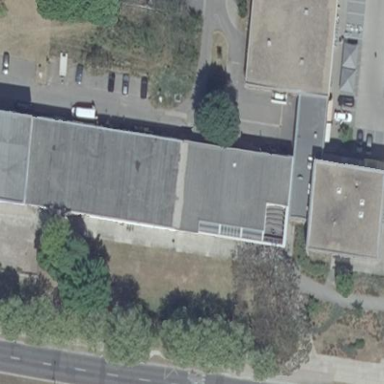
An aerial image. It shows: Commercial building.